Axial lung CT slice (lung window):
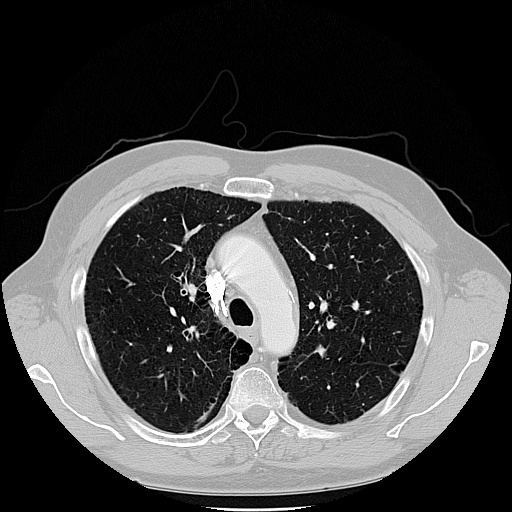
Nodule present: no